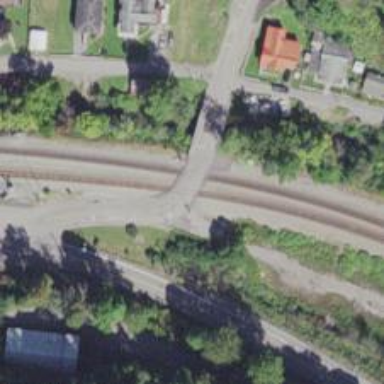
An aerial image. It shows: Level crossing along the railway.